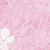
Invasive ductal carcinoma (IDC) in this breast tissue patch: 0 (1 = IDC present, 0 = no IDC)